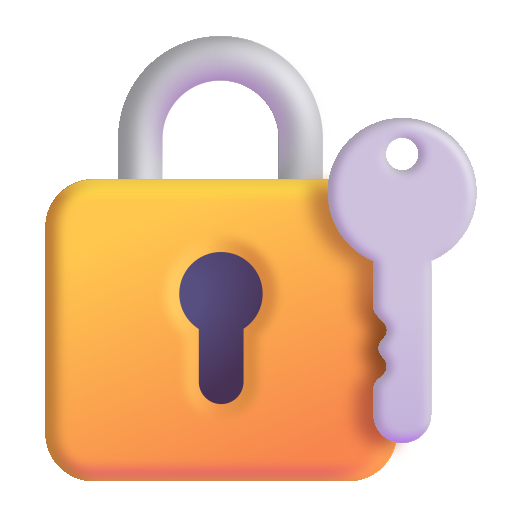
locked with key color